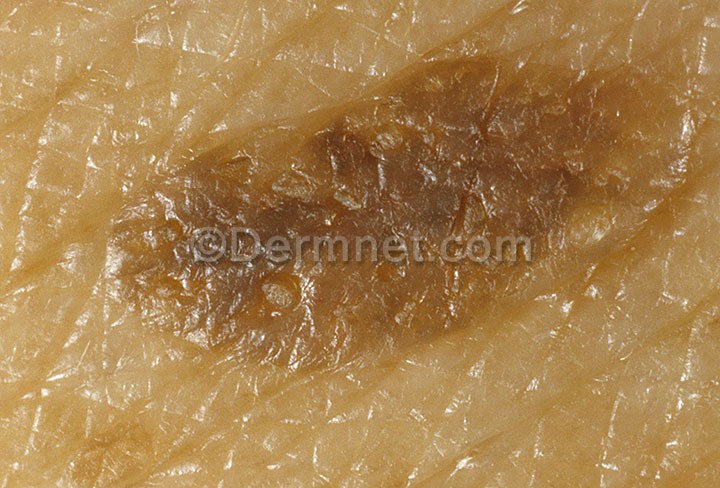
Disease: Seborrheic Keratoses and other Benign Tumors